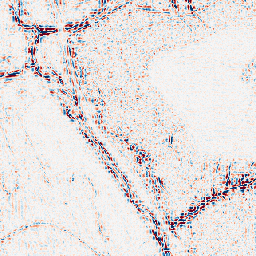
Category: wavelet
Decomposition family: wavelet_biorthogonal
Decomposition parameters: wavelet: bior5.5
level: 2
Upsampling method: area
Upsampling parameters: scale: 4
Upsampling scale: 4